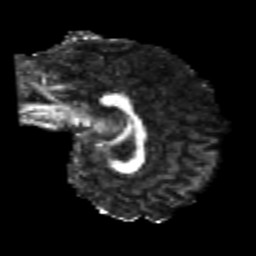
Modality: FA
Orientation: sagittal
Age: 24
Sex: female
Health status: healthy
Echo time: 0.074 s